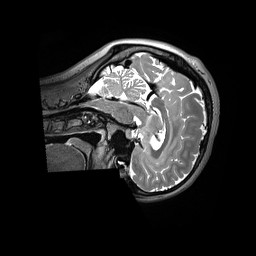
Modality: T2w
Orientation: sagittal
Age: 19
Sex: female
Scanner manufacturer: siemens
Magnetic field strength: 3 T
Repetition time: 3.2 s
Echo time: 0.408 s